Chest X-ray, PA view. Patient: 65 years old, sex M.
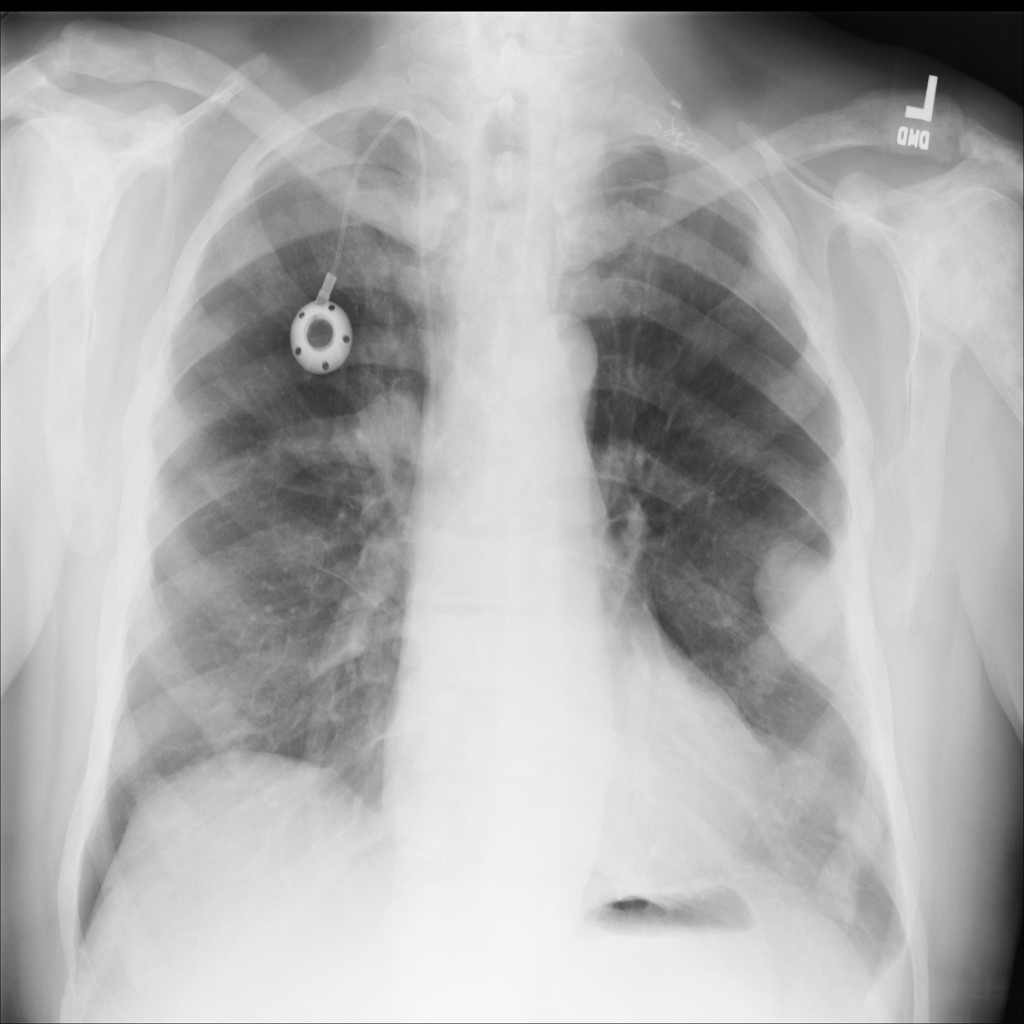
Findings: Effusion, Emphysema